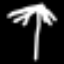
Label: palm tree